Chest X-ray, PA view. Patient: 57 years old, sex M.
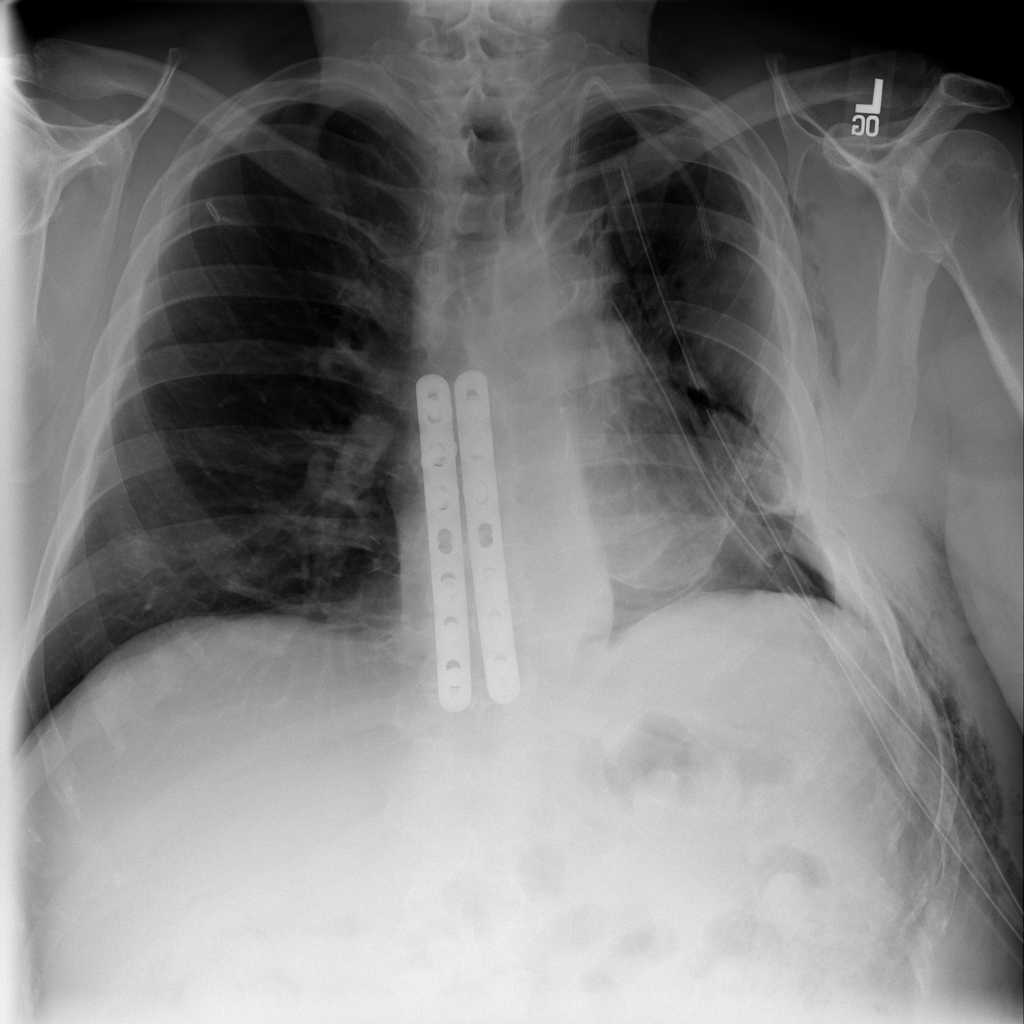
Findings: No Finding